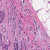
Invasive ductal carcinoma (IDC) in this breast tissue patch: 1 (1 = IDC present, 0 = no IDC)